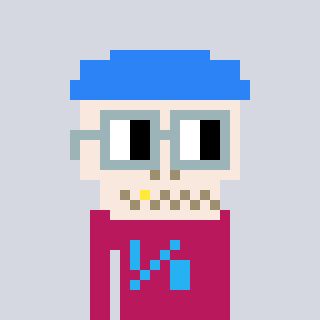
a pixel art character with square dark gray glasses, a skeleton-hat-shaped head and a darkpink-colored body on a cool background